Question: I have a link (in fact a dropdown menu link) when clicked I have a dashed border around this link.
How can I avoid this behaviour?

Thanks.
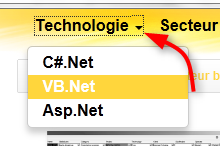
Answer: Use the CSS ':focus' and ':active' specifiers:
'''
.yourclass:focus, .yourclass:active {
outline: 0; /*make sure no outline appears*/
}
'''
And a little working demo: <URL>.
Hope this helped!